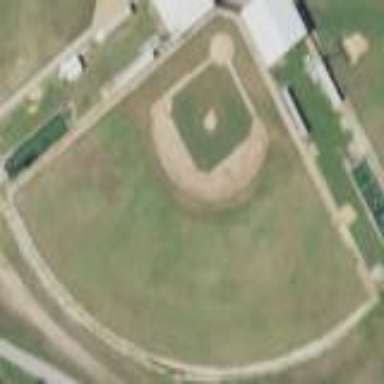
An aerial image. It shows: Baseball pitch for leisure land activities.